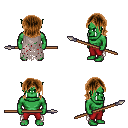
a pixel art fantasy rpg character, male body template, orc, green skin, gray tattered cape, red pants, brown long bangs hairstyle, spear, four views (front, back, left, right), 2x2 character sprite sheet, small pixel art, hard edges, no anti-aliasing